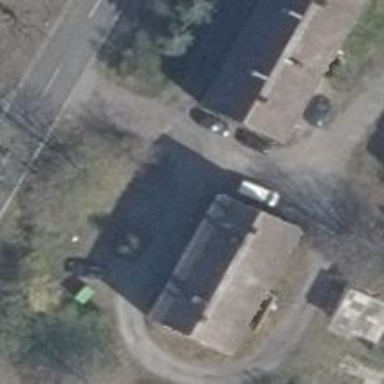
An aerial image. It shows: Driveway.